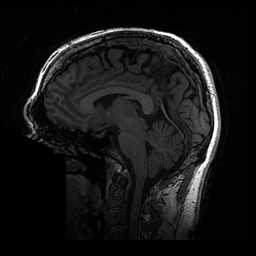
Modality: T1w
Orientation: axial